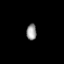
Tissue: prostate
Cell type: Endothelial cells
Senescence score: 0.6999
Nuclear area (px): 159
Mean DAPI intensity: 150.748